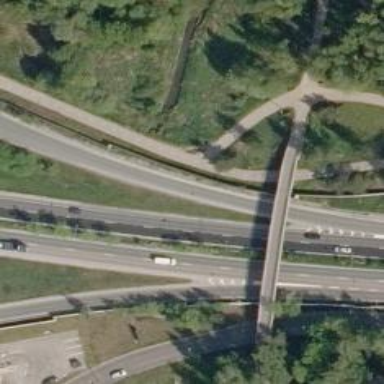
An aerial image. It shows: Asphalt trunk link road.